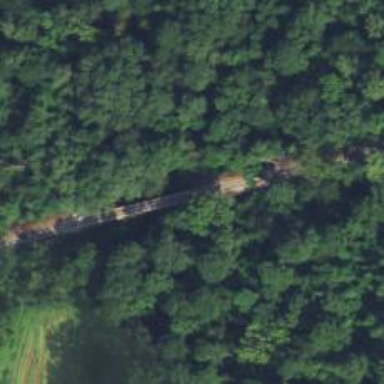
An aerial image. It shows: Preserved railway bridge.